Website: walmart
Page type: payment
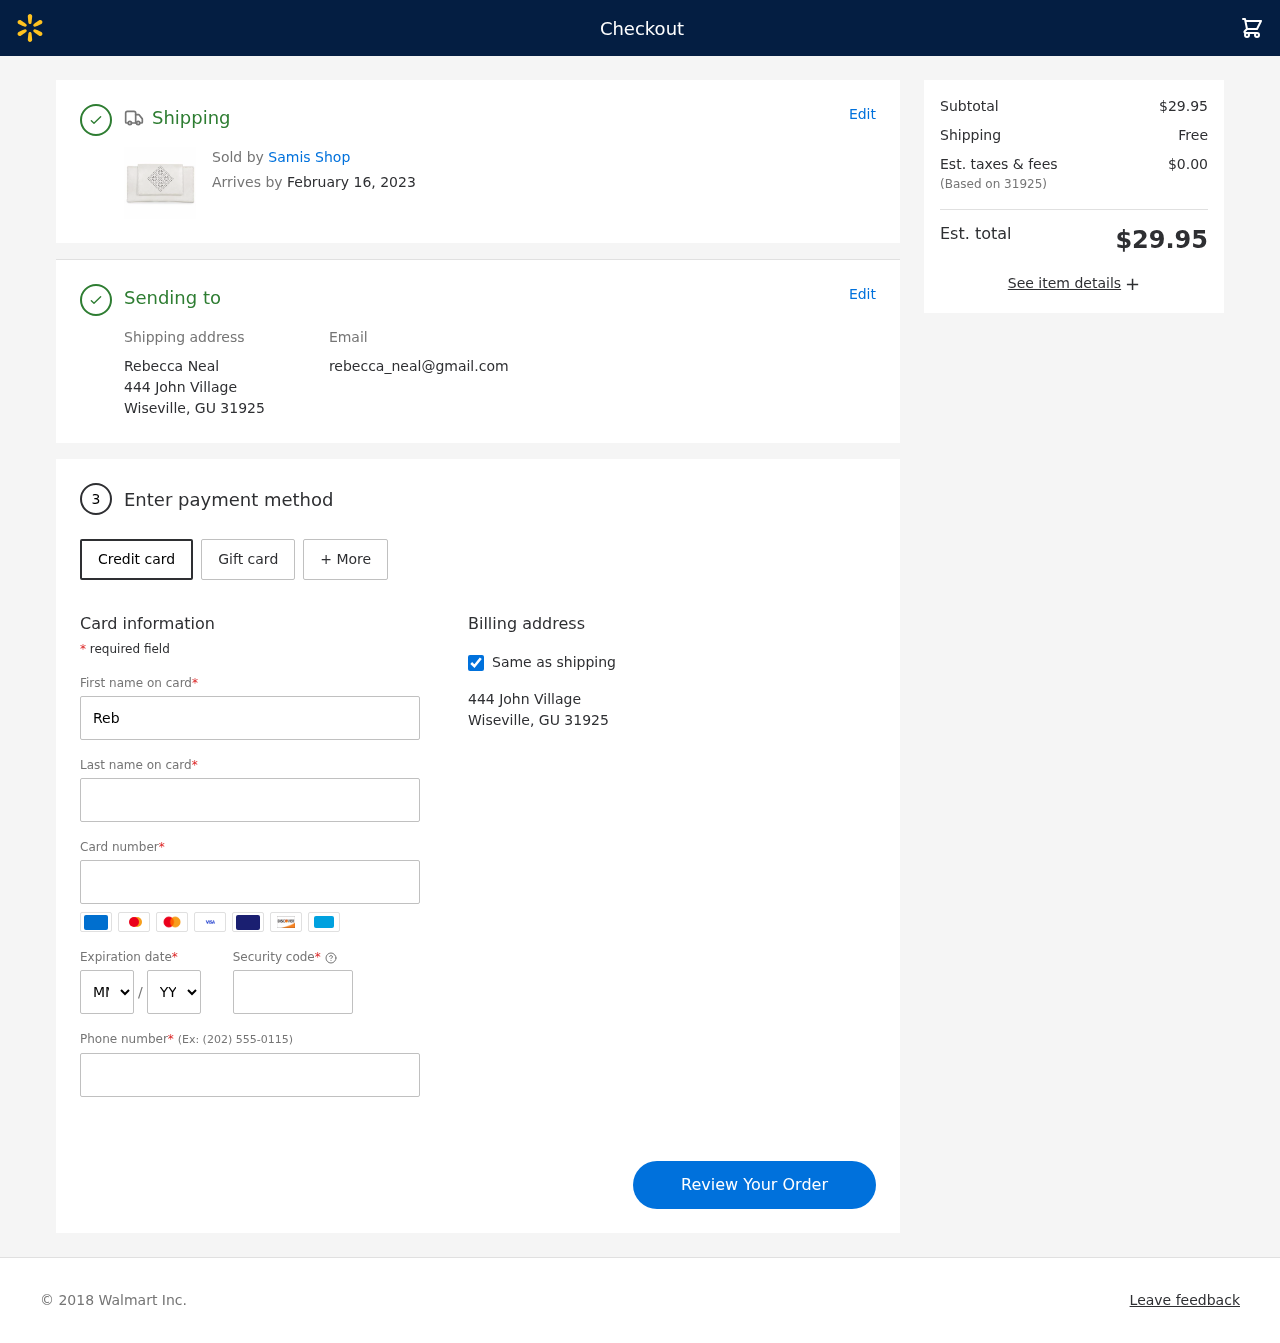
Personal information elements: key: PII_CARD_CVV
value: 163
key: PII_CARD_EXPIRY_MONTH
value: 07
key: PII_CARD_EXPIRY_YEAR
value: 27
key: PII_CARD_NUMBER
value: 2223 4542 7898 8460
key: PII_CITY_STATE_ZIP
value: Wiseville, GU 31925
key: PII_EMAIL
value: rebecca_neal@gmail.com
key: PII_FIRSTNAME
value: Rebecca
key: PII_FULLNAME
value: Rebecca Neal
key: PII_LASTNAME
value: Neal
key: PII_PHONE
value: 6368050046
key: PII_POSTCODE
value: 31925
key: PII_STREET
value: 444 John Village
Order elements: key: ORDER_DELIVERY_DATE
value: February 16, 2023
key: ORDER_SUBTOTAL
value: $29.95
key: ORDER_SHIPPING_COST
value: Free
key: ORDER_TAX
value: $0.00
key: ORDER_TOTAL
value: $29.95